Aerial crown-view tile of a tropical tree (Barro Colorado Island, Panama), acquired 20250715:
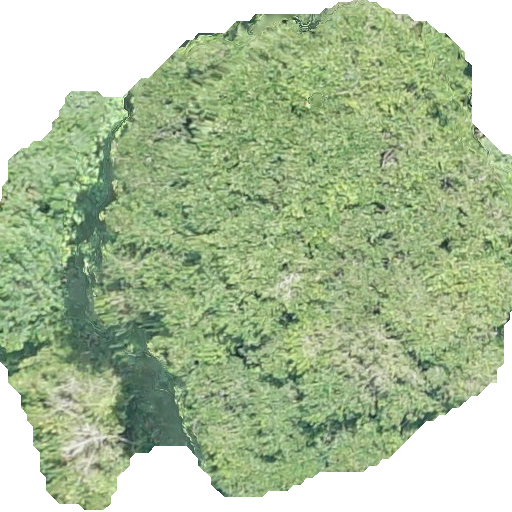
Species: Prioria copaifera
GBIF accepted scientific name: Prioria copaifera
Crown area: 310.055 m²